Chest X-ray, PA view. Patient: 55 years old, sex M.
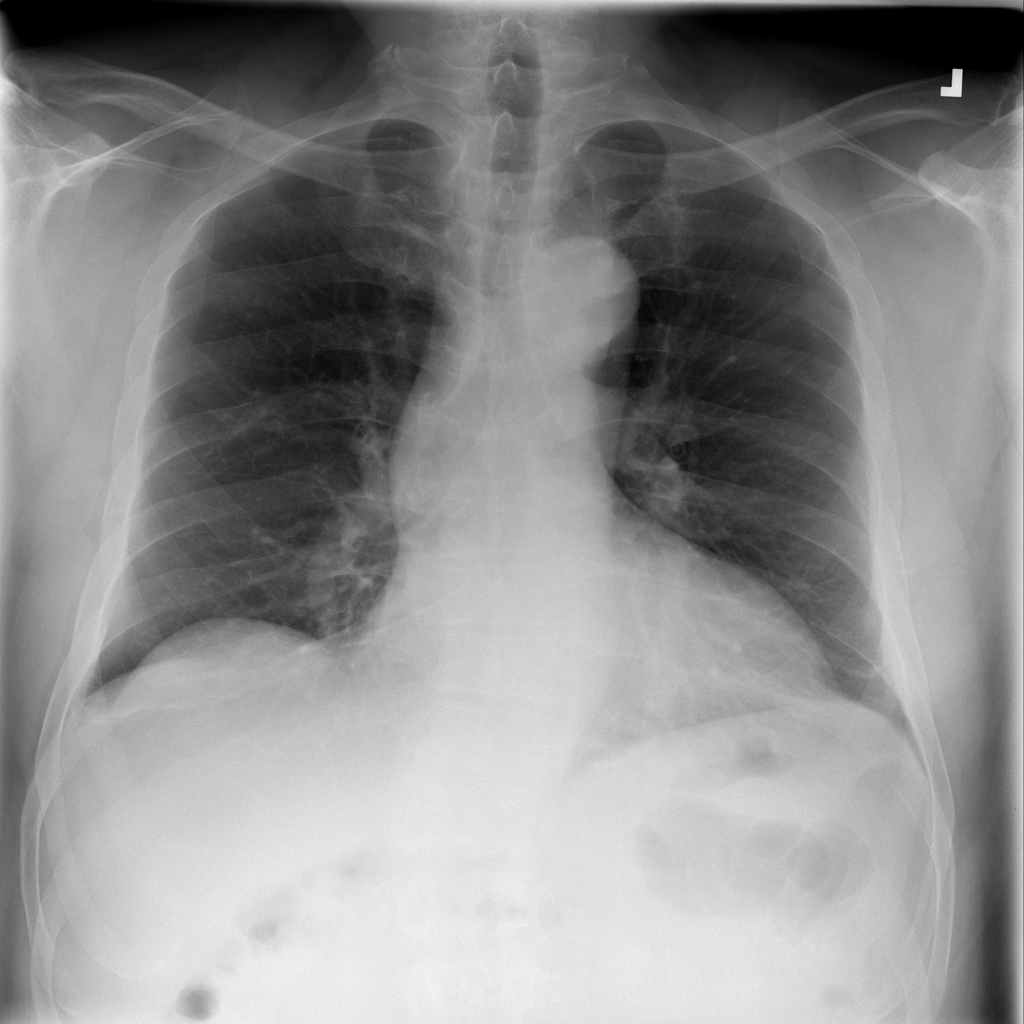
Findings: No Finding